Question: Ah! I've done this before, just can't recall. How do you disable this page when you land on the WCF .svc page? So that it just displays a blank page?

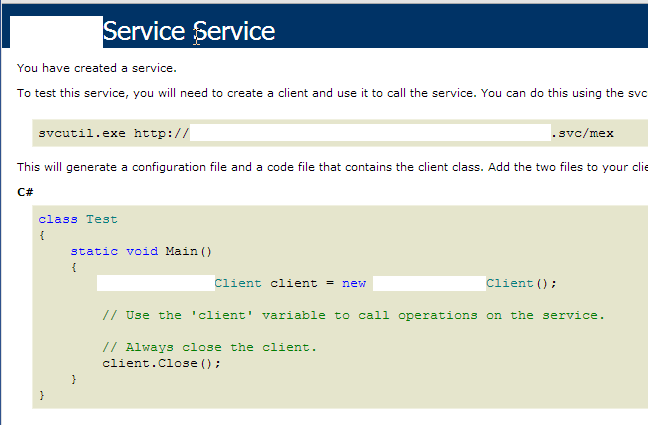
Answer: Set the <URL> to false
Example:
'''
<services>
<service
name="Microsoft.WCF.Documentation.SampleService"
behaviorConfiguration="metadataAndDebug">
</service>
</services>
<behaviors>
<serviceBehaviors>
<behavior name="metadataAndDebug">
<serviceDebug
httpHelpPageEnabled="false"
/>
</behavior>
</serviceBehaviors>
</behaviors>
'''